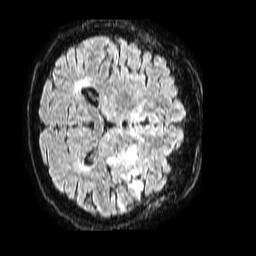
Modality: FLAIR
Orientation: axial
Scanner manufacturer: philips
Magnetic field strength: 1.5 T
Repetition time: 4.8 s
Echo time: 0.3 s